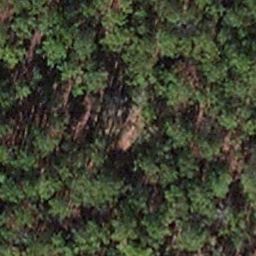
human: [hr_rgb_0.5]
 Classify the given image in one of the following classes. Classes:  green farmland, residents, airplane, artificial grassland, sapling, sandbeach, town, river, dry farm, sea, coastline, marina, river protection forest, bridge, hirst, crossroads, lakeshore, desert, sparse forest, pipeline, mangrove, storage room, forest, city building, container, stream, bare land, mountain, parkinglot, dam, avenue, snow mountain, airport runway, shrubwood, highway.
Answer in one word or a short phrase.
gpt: sapling